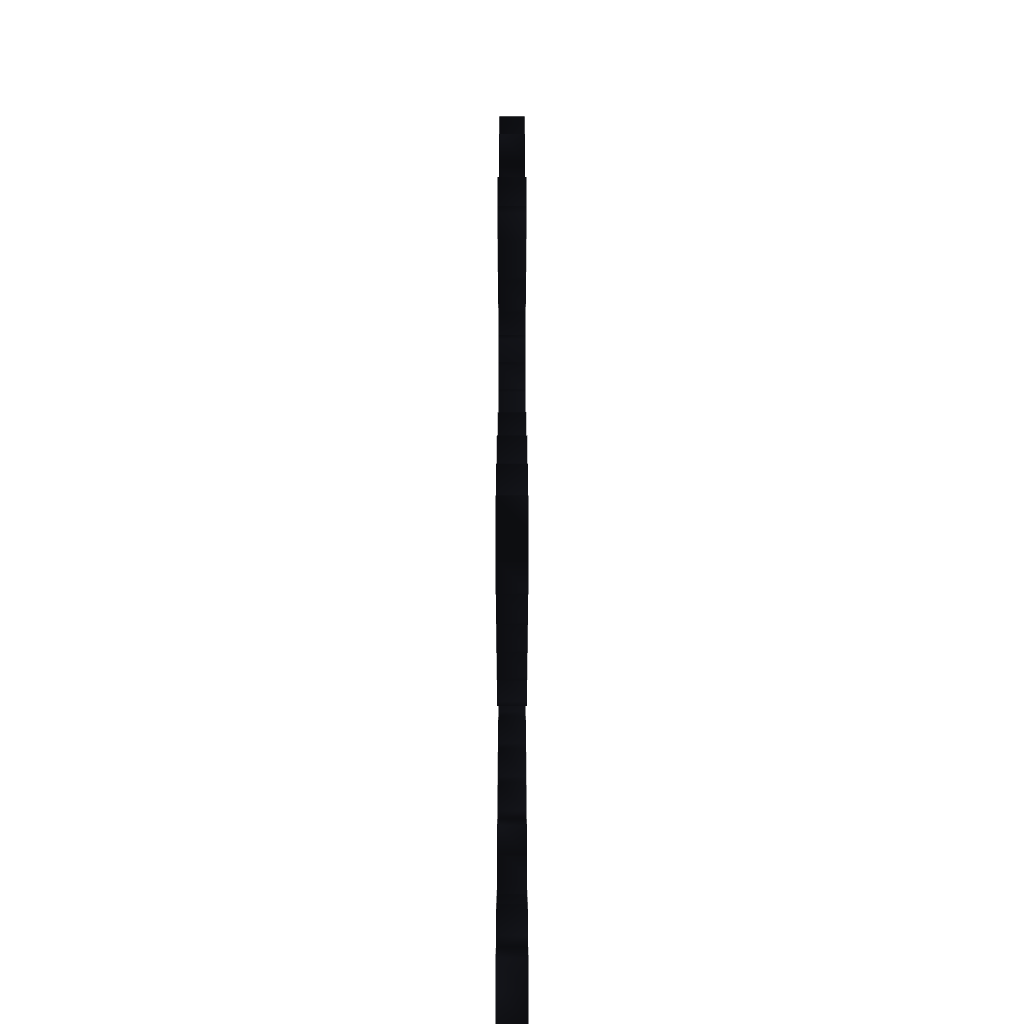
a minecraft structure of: Gemini Man